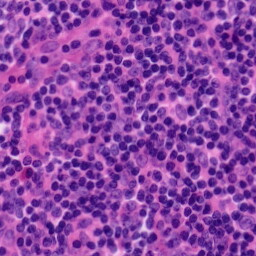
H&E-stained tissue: Tonsil